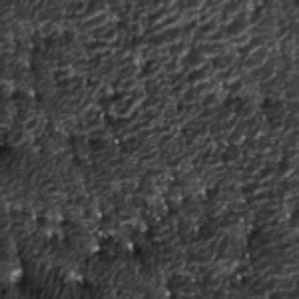
Label: frost